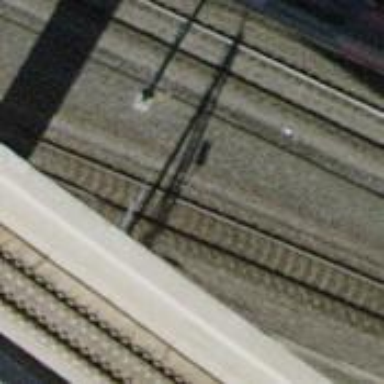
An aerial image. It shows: Single railway track with electrification through contact line.